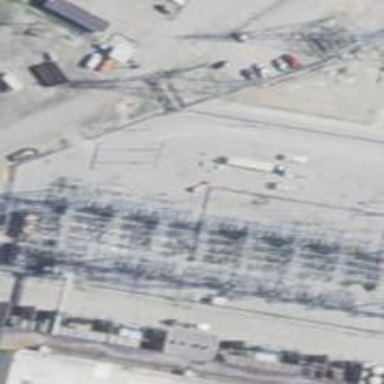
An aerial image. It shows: Lattice structure tower used for power transmission.